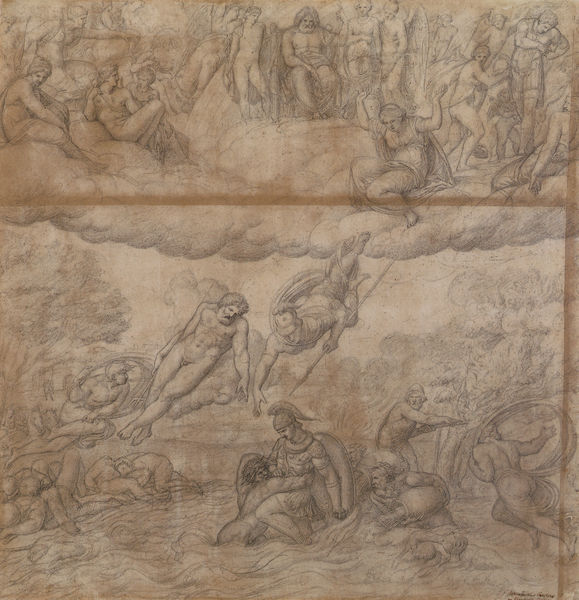
Titel: Kampf des Achill mit den Flüssen
Künstler: Asmus Jakob Carstens
Standort: Weimar
Institution: Kunstsammlungen zu Weimar
Schlagwörter: akt, baum, dunkel, feuer, flügel, gemälde, gott, himmel, kampf, kämpfer, körper, laub, mann, meer, nackt, schlaf, wasser, weiß, wolken, akte, baden, bäume, fluss, frauen, landschaft, menschen, ocker, see, ausschnitt, braun, brust, frau, grau, hell, hut, licht, männer, schwarz, skizze, zeichnung, weg, wiese, wolke, beige, malerei, muster, bart, kappe, mütze, arm, arme, barock, blass, geschichte, historie, tod, tot, signatur, erde, gewässer, sträucher, tücher, klassizismus, boot, fliegen, ruder, engel, krug, federbusch, bein, hintern, wellen, papier, studie, grafik, graphik, vergilbt, linien, sepia, figuren, flut, fluten, schlacht, lanze, soldaten, wandteppich, detail, muskeln, streifen, bauch, nackte, fotografie, oben, unten, leiber, schild, religion, linie, schweben, schwimmen, kontur, druck, stich, konturen, soldat, tote, angel, bleistift, helm, entwurf, mythologie, ritter, rüstung, karton, römer, helme, springen, götter, hölle, zeus, olymp, griechisch, mythos, krieger, nymphen, sturz, religiös, plan, speer, überschwemmung, hermes, merkur, entwürfe, vorlage, skizzen, schmerzen, helden, herkules, minerva, pfeil, retten, rettung, göttlich, römisch, michael, herakles, ebenen, gewimmel, boten, sperr, gottvater, soldate, engek, neptun, poseidon, mensc, sppeer, sreifen, hälle, bärte7, rmer